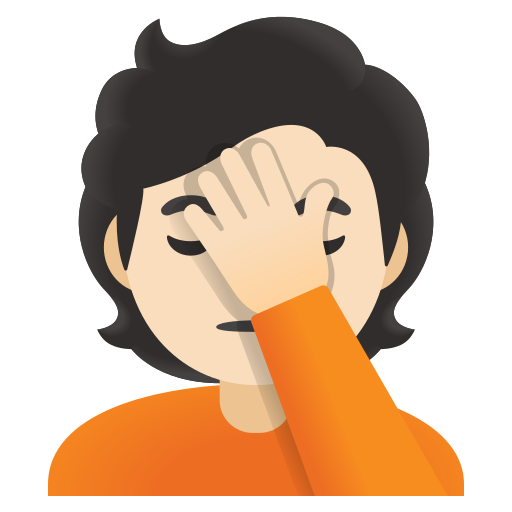
Emoji: 🤦🏻